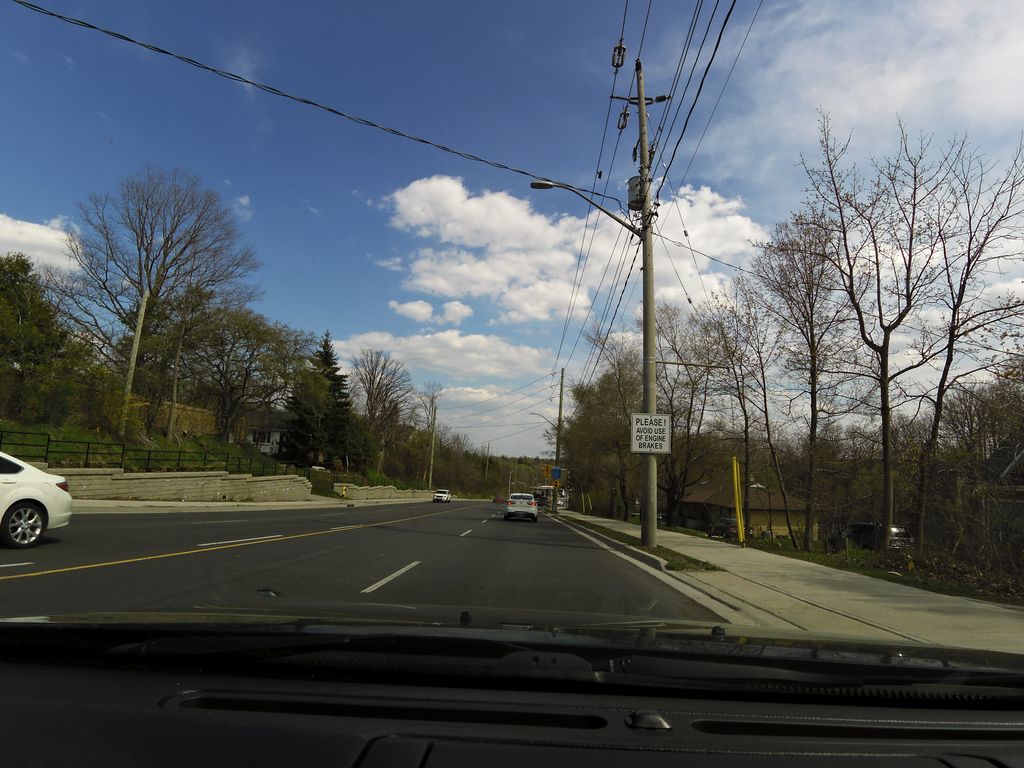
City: kitchener-waterloo